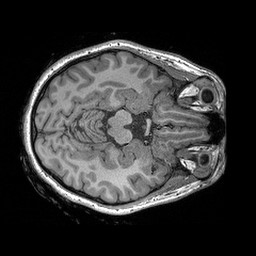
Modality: T1w
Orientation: axial
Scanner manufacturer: siemens
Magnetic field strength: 3 T
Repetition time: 2.3 s
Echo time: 0.00298 s